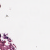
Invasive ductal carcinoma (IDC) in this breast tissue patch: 0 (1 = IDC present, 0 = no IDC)